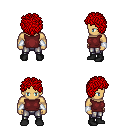
a pixel art fantasy rpg character, male body template, human, tanned skin, maroon sleeveless shirt, metal pants, red curly afro hairstyle, white cloth bracers, black shoes, four views (front, back, left, right), 2x2 character sprite sheet, small pixel art, hard edges, no anti-aliasing